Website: slack
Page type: payment
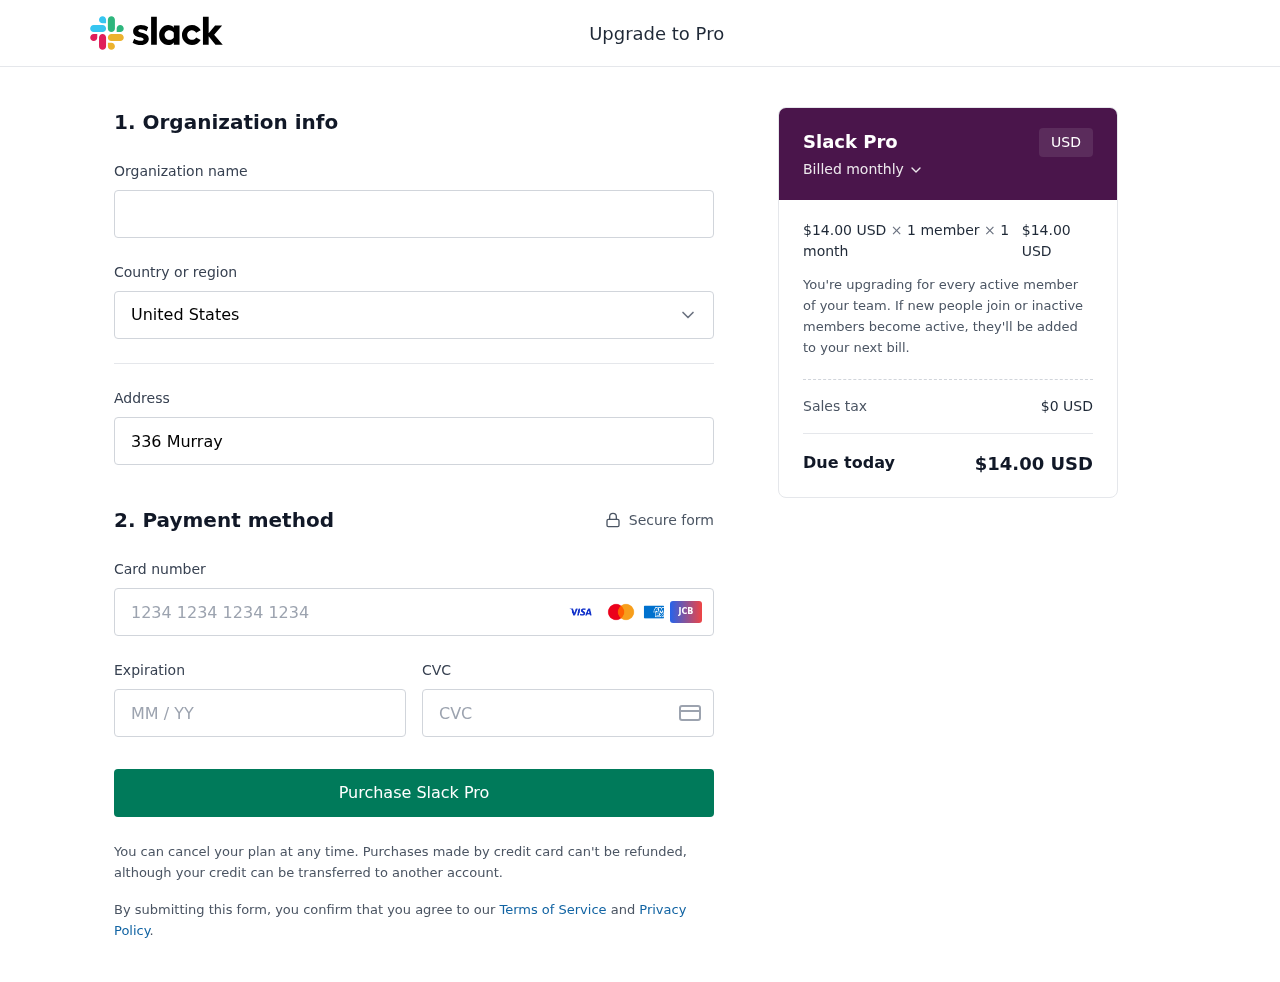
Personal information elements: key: PII_CARD_CVV
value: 7924
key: PII_CARD_EXPIRY
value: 12/26
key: PII_CARD_NUMBER
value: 3400 9776 8493 731
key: PII_COUNTRY
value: United States
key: PII_STREET
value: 336 Murray Isle Apt. 581
Product elements: key: PRODUCT1_PRICE
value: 14
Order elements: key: ORDER_SUBTOTAL
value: $14.00 USD
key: ORDER_TAX
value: $0 USD
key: ORDER_TOTAL
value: $14.00 USD